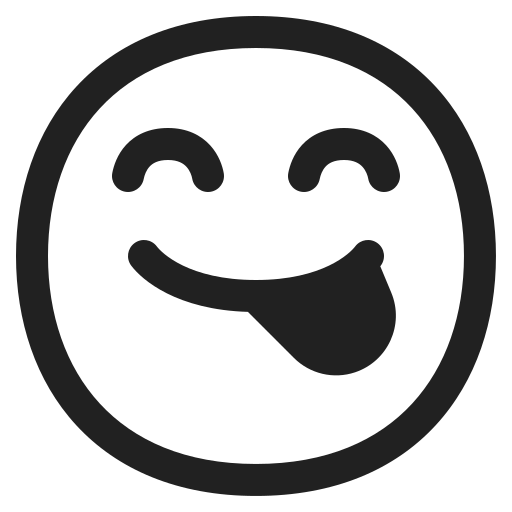
face savoring food high contrast